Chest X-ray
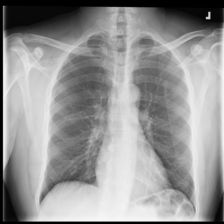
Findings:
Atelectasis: negative
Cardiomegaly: negative
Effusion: negative
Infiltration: negative
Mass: negative
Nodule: negative
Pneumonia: negative
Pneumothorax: negative
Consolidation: negative
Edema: negative
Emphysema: negative
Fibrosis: negative
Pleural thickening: negative
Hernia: negative